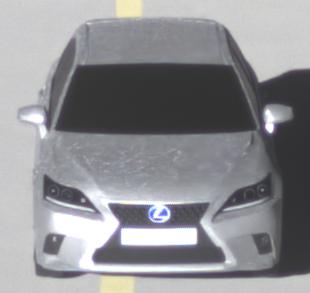
Make: Lexus
Model: CT 200h
Detailed model: CT (A10)
Model produced from: 2014/03
Model produced until: 2017/10
Doors: 5
Color: white
Road condition: dry road
Daytime: morning or afternoon
Contrast: high contrast